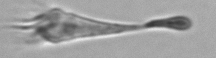
Label: Paratontonia_gracillima